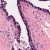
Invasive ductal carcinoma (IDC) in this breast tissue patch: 0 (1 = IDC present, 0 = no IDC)